Interaction volume radius: 5 \u00c5
Interaction volume height: 20 \u00c5
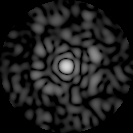
Disorder parameter: 0.8181